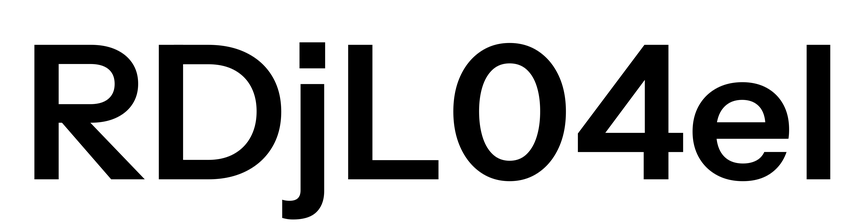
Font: InstrumentSans_SemiBold